Question: I am trying to draw rounded corners on rectangle in drawRect method using bezier path, but somehow the rounded corner is being shown on inner side of rectangle, instead of both inner and outer sides. Code is given below. Also attached herewith is border that is currently being drawn (outer side of border is not rounded)

'''
- (void)drawRect:(CGRect)rect
{
// Drawing code
CGContextRef context=UIGraphicsGetCurrentContext();
//Set gray color to whole context
[[UIColor lightGrayColor] set];
CGContextSetAlpha(context,0.7);
UIRectFill(rect);
// Configure the context colors and line
CGContextSetStrokeColorWithColor(context, [UIColor colorWithRed:131./255. green:148./255. blue:219./255. alpha:1.0].CGColor);
CGContextSetFillColorWithColor(context, [UIColor whiteColor].CGColor);
CGContextSetLineWidth(context, 10.0);
CGSize size=self.bounds.size;
CGFloat radius = 10.0;
CGSize guideSize=CGSizeMake(330, 130);
CGRect guideCoords= CGRectMake(size.width*.5-guideSize.width*.5, size.height*.5-guideSize.height*.5, guideSize.width , guideSize.height);
// Guide drawing
CGContextStrokeRect(context,guideCoords);
// Draw the Text
[kVinGuideMessage drawInRect:CGRectMake(guideCoords.origin.x+kSideMessageMargin, guideCoords.origin.y+guideSize.height+kMarginFromGuide, guideCoords.size.width-2*kSideMessageMargin,40) withFont:[UIFont systemFontOfSize:16.0] lineBreakMode:NSLineBreakByWordWrapping alignment:NSTextAlignmentLeft];
//Get instersection and clear color of inner overlay
CGRect holeRectIntersection = CGRectIntersection(rect,guideCoords);
//----------ADDING ROUNDED CORNERS HERE-----------//
CGPathRef clippath = [UIBezierPath bezierPathWithRoundedRect:guideCoords cornerRadius:radius].CGPath;
CGContextAddPath(context, clippath);
CGContextClip(context);
//------------------------------------------------//
[[UIColor clearColor] setFill];
UIRectFill(holeRectIntersection);
'''
}
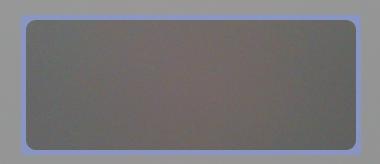
Answer: The outer corners are being drawn by the 'CGContextStrokeRect(context,guideCoords);' I think. At that point you haven't set a clipping path and your line width is 10 points, so why would the outer corners be rounded? I think you'll have better luck if you set a clipping path (probably not exactly the same clipping path you've got at the bottom) before calling stroke rect on the guideCoords rectangle.